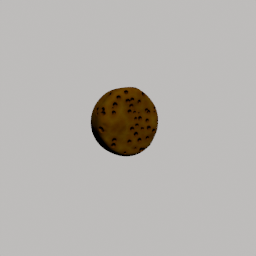
Label: nature